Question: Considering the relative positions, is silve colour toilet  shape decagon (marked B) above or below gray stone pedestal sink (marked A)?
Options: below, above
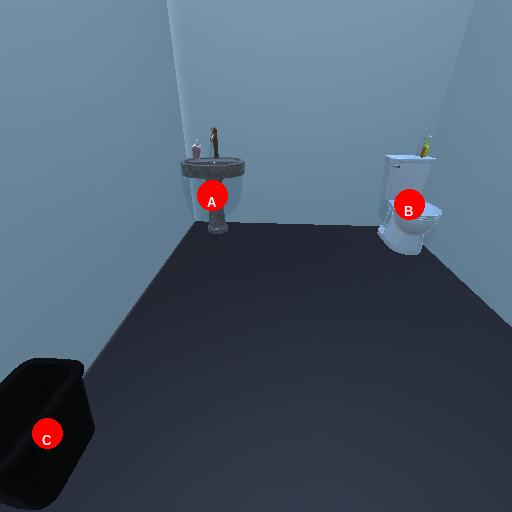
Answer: below